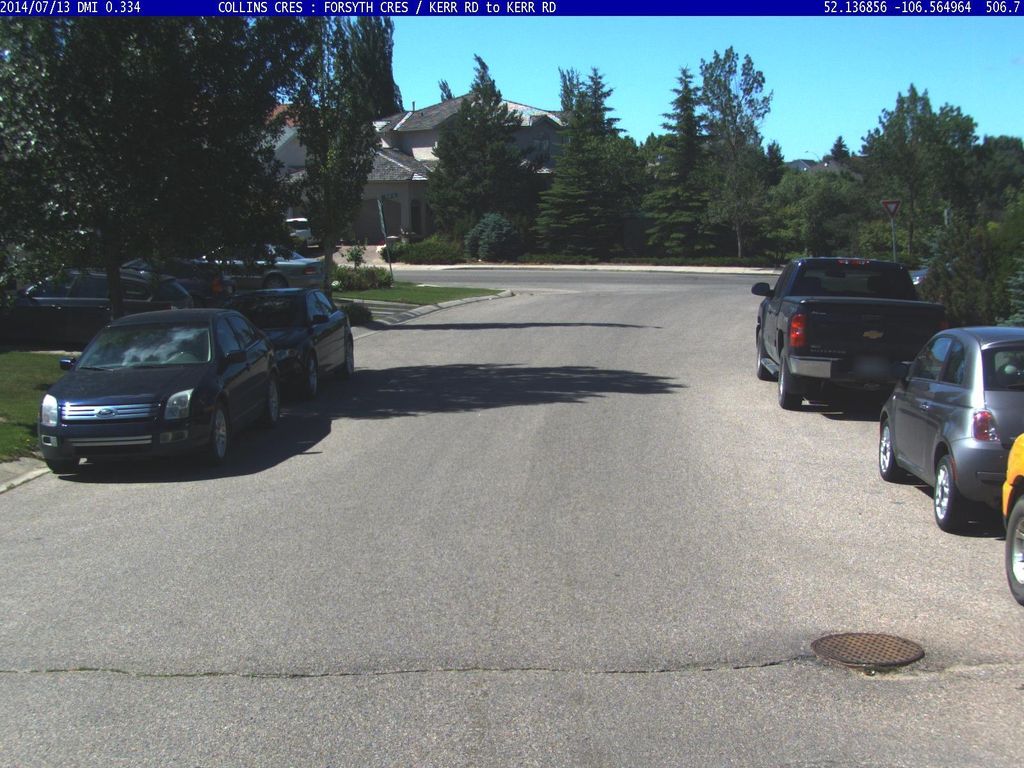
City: saskatoon